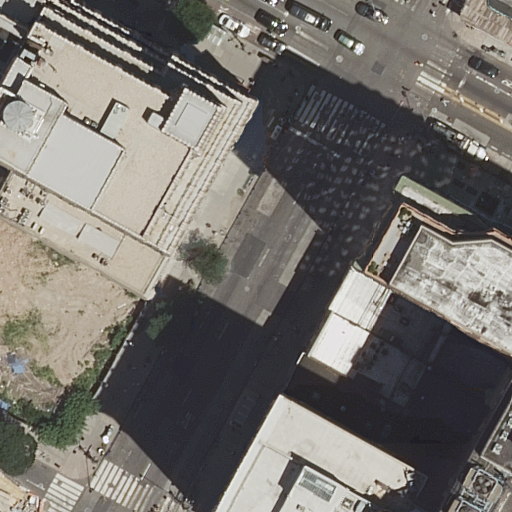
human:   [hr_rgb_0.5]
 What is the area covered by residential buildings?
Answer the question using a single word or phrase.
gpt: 3933m2

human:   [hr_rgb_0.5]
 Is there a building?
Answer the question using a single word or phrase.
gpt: yes

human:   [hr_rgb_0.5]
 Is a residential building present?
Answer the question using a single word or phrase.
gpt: yes

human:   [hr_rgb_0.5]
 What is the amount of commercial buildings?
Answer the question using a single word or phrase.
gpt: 2

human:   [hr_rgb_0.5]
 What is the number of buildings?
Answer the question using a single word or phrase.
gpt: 11

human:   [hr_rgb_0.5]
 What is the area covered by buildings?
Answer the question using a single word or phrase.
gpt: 4137m2

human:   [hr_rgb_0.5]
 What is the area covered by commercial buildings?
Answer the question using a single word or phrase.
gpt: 204m2

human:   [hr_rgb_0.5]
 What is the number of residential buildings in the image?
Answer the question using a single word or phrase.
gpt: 9

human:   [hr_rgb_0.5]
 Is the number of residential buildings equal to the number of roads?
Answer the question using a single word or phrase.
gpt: no

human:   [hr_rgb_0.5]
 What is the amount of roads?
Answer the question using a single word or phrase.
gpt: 5

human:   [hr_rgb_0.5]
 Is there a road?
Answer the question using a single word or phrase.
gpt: yes

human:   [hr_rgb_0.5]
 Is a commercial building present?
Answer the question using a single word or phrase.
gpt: yes

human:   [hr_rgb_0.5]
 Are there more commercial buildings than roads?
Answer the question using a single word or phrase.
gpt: no

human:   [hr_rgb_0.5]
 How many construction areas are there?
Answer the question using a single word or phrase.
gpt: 0

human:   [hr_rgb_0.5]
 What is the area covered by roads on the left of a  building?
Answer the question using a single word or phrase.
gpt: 0m2

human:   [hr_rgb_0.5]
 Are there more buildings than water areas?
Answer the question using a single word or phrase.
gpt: yes

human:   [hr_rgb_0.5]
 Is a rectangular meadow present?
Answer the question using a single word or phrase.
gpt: no

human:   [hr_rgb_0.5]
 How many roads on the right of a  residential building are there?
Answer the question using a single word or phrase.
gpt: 5

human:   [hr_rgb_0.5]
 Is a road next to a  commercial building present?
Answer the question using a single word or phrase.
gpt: yes

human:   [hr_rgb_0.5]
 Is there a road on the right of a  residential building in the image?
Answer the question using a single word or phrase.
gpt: yes

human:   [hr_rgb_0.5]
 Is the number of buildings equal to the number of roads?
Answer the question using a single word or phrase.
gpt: no

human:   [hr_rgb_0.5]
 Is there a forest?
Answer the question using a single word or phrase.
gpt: no

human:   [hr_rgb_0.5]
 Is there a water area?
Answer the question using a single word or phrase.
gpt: no

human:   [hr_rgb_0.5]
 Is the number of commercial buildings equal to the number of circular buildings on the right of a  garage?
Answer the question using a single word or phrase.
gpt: no

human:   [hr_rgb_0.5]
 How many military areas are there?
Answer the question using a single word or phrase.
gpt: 0

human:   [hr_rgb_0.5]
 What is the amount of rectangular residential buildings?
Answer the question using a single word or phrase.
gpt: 8

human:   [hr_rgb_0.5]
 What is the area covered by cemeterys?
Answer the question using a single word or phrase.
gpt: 0m2

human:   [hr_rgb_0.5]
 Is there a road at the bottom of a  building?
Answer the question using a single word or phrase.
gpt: yes

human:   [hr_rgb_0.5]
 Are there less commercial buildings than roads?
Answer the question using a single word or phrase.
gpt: yes

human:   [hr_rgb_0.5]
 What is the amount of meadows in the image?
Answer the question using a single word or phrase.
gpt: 0

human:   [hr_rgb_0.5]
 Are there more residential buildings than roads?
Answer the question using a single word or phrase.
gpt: yes

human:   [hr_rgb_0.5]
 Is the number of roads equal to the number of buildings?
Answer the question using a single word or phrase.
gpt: no

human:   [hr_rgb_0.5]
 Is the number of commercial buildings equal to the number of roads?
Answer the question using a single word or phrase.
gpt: no

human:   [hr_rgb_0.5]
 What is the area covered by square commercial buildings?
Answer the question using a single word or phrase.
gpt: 0m2

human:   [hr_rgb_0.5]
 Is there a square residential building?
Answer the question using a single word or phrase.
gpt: no

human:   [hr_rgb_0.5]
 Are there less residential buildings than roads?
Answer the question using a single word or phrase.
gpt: no

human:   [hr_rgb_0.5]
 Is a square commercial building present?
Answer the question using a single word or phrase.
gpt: no

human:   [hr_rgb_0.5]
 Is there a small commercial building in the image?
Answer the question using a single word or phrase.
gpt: yes

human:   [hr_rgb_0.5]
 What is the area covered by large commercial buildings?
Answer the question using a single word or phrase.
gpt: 0m2

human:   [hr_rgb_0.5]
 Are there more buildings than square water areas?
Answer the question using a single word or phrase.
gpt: yes

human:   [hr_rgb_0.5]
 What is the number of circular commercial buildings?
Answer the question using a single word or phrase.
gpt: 0

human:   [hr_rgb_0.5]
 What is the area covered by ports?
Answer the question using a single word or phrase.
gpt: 0m2

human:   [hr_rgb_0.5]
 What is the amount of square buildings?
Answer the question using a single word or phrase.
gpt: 0

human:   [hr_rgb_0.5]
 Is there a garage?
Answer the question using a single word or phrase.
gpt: no

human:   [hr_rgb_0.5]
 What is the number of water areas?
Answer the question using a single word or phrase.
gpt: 0

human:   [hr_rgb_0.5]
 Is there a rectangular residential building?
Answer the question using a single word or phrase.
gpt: yes

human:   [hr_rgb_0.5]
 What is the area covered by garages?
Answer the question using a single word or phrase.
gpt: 0m2

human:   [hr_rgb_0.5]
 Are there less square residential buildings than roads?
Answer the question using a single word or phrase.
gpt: yes

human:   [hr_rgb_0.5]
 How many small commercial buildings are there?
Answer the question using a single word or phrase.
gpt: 1

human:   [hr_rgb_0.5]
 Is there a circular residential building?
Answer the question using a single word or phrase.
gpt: no

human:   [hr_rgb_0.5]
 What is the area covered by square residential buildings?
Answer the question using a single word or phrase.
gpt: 0m2

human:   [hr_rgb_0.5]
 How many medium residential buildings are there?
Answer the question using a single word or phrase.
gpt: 3

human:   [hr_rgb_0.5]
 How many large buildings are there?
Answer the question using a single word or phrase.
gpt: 3

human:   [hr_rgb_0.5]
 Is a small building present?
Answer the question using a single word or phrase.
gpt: yes

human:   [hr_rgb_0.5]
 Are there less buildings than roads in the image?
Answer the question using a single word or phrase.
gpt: no

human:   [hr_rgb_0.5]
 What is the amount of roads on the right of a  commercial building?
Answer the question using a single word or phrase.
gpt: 3

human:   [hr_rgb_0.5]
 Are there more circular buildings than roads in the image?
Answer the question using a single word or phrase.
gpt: no

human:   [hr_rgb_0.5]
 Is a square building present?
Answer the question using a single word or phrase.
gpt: no

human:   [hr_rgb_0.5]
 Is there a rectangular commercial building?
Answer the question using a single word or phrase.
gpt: yes

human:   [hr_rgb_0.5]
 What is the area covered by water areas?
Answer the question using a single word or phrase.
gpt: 0m2

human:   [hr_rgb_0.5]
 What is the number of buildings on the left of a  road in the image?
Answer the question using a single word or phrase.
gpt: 5

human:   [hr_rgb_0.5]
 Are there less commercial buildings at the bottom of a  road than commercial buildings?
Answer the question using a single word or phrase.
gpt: no

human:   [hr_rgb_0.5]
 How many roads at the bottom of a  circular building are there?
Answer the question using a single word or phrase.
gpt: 0

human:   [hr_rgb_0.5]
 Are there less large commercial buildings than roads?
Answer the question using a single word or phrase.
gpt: yes